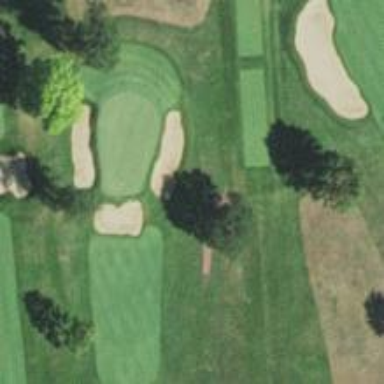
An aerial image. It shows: Well-maintained grade1 path in golf course.